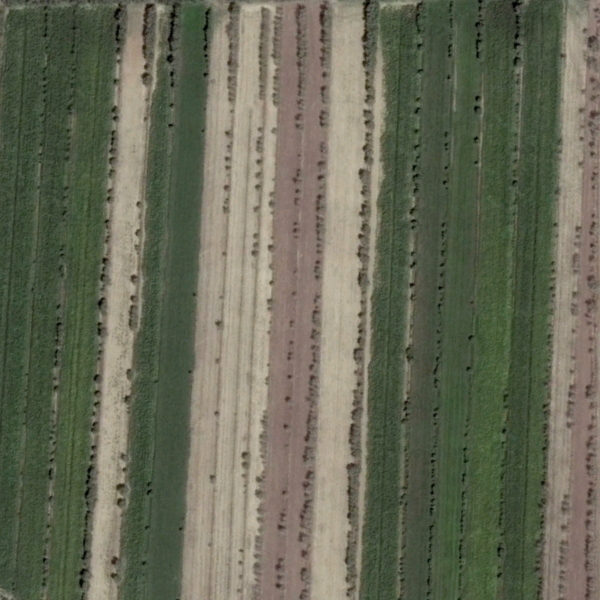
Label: Farmland